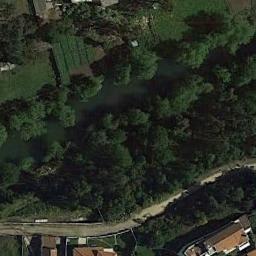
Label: river